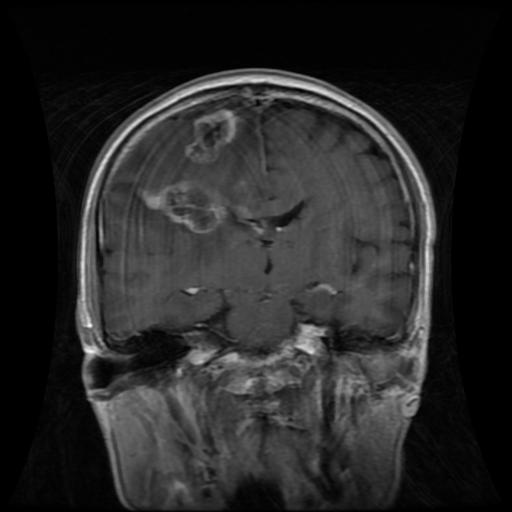
Label: glioma